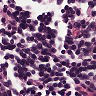
Metastatic tissue present: no